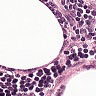
Metastatic tissue present: no